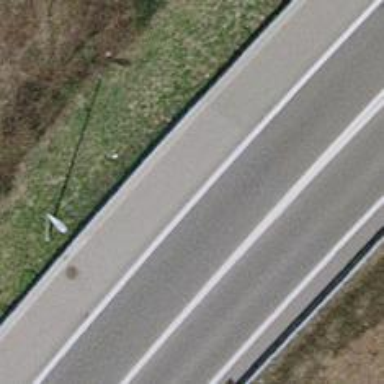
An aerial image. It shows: Asphalt motorway.